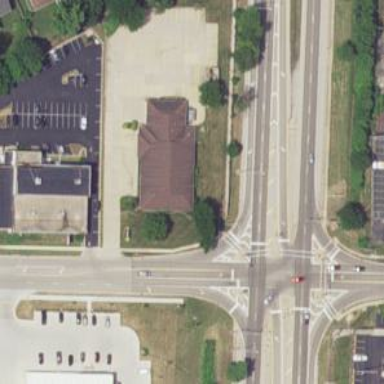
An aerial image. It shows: Footway that serves as traffic island.